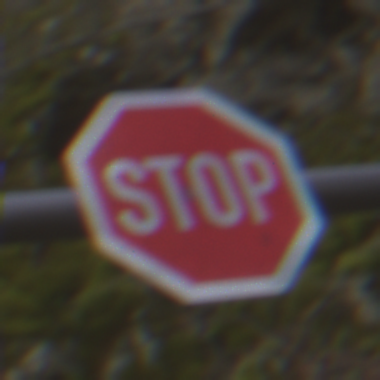
Verkehrszeichen: Stop
Umgebung: Outdoor, Nature
Tageszeit: MorningAfternoon
Wetter: PartlyCloudy
Licht: Natural
Jahreszeit: NotSpecified
Kontrast: LowContrast